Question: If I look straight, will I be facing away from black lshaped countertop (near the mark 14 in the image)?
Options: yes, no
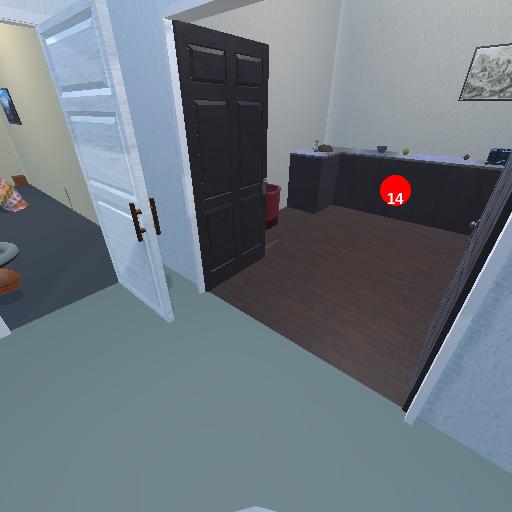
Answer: yes